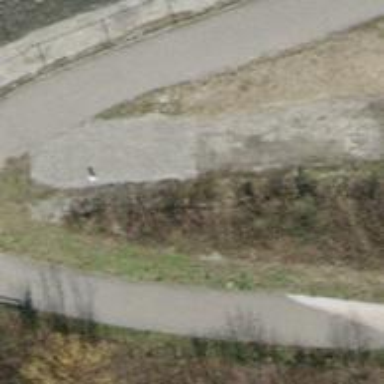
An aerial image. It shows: Unpaved path.